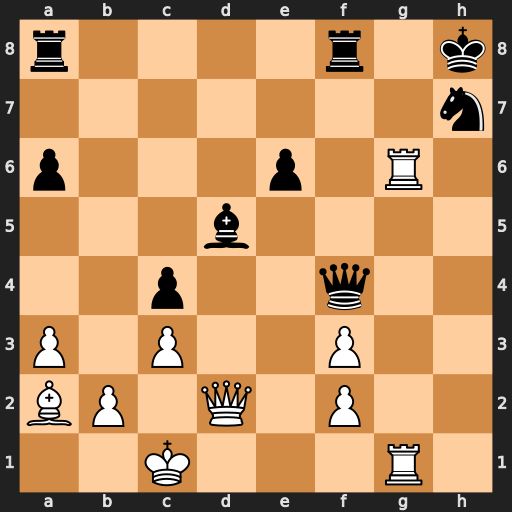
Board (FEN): r4r1k/7n/p3p1R1/3b4/2p2q2/P1P2P2/BP1Q1P2/2K3R1
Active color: w
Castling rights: -
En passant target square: -
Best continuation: Rg8+ Rxg8 Rxg8+ Kxg8 Qxf4